Question: Having problems with displaying data for each row in tableview after row is clicked, and i want to use didselectRowAtIndexPath, not without it! :)
ViewController.swift
'''
import UIKit
class ViewController: UIViewController, UITableViewDelegate, UITableViewDataSource {
@IBOutlet weak var tableView: UITableView!
let textToDisplayInCell:[String] = ["item 1", "item 2", "item 3", "item 4"]
let textDataforEachRowWhenClicked:[String] = ["first item", "second item ", "third item", "fourth item"]
override func viewDidLoad() {
super.viewDidLoad()
// Do any additional setup after loading the view, typically from a nib.
self.tableView.delegate = self
self.tableView.dataSource = self
}
override func didReceiveMemoryWarning() {
super.didReceiveMemoryWarning()
// Dispose of any resources that can be recreated.
}
func tableView(tableView: UITableView, numberOfRowsInSection section: Int) -> Int {
return self.textToDisplayInCell.count
}
func tableView(tableView: UITableView, cellForRowAtIndexPath indexPath: NSIndexPath) -> UITableViewCell {
let cell:UITableViewCell = tableView.dequeueReusableCellWithIdentifier("Tablecell") as! UITableViewCell
cell.textLabel!.text = self.textToDisplayInCell[indexPath.row]
return cell
}
func tableView(tableView: UITableView, didSelectRowAtIndexPath indexPath: NSIndexPath) {
self.performSegueWithIdentifier("toDetailSegue", sender: self)
}
override func prepareForSegue(segue: UIStoryboardSegue, sender: AnyObject?) {
var whatToPass = self.textDataforEachRowWhenClicked
let detailVC = segue.destinationViewController as! DetailViewController
detailVC.array = whatToPass
}
}
'''
DetailViewcontroller.swift
import UIKit
'''
class DetailViewController: UIViewController {
@IBOutlet weak var label: UILabel!
var array:[String] = [String]()
override func viewDidLoad() {
super.viewDidLoad()
// Do any additional setup after loading the view.
var connection = self.array
self.label.text = String(stringInterpolationSegment: connection)
}
override func didReceiveMemoryWarning() {
super.didReceiveMemoryWarning()
// Dispose of any resources that can be recreated.
}
'''
and i got this after i clicked each row, the same data and i want when row - item 1 is clicked to display first item in label in detailviewcontroller and so on with other rows, help , ty

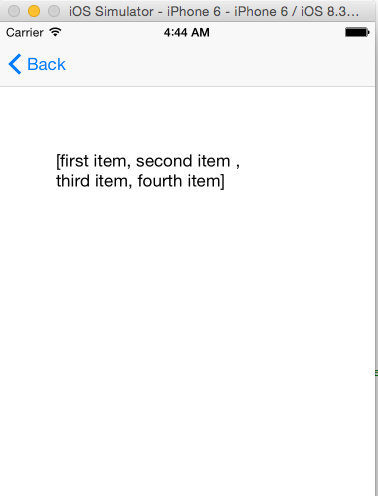
Answer: '''
import UIKit
class ViewController: UIViewController, UITableViewDelegate, UITableViewDataSource {
@IBOutlet weak var tableView: UITableView!
let textToDisplayInCell:[String] = ["item 1", "item 2", "item 3", "item 4"]
let textDataforEachRowWhenClicked:[String] = ["first item", "second item ", "third item", "fourth item"]
var selectedValue:String!
override func viewDidLoad() {
super.viewDidLoad()
// Do any additional setup after loading the view, typically from a nib.
self.tableView.delegate = self
self.tableView.dataSource = self
}
override func didReceiveMemoryWarning() {
super.didReceiveMemoryWarning()
// Dispose of any resources that can be recreated.
}
func tableView(tableView: UITableView, numberOfRowsInSection section: Int) -> Int {
return self.textToDisplayInCell.count
}
func tableView(tableView: UITableView, cellForRowAtIndexPath indexPath: NSIndexPath) -> UITableViewCell {
let cell:UITableViewCell = tableView.dequeueReusableCellWithIdentifier("Tablecell") as! UITableViewCell
cell.textLabel!.text = self.textToDisplayInCell[indexPath.row]
return cell
}
func tableView(tableView: UITableView, didSelectRowAtIndexPath indexPath: NSIndexPath) {
selectedValue = textDataforEachRowWhenClicked[indexPath.row] as String
self.performSegueWithIdentifier("toDetailSegue", sender: self)
}
override func prepareForSegue(segue: UIStoryboardSegue, sender: AnyObject?) {
let detailVC = segue.destinationViewController as! DetailViewController
detailVC.message = selectedValue
}
}
'''
In Detail View:
'''
class DetailViewController: UIViewController {
@IBOutlet weak var label: UILabel!
var message:String!
override func viewDidLoad() {
super.viewDidLoad()
var message = self.message
self.label.text = message
}
override func didReceiveMemoryWarning() {
super.didReceiveMemoryWarning()
// Dispose of any resources that can be recreated.
}
'''